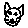
Label: cat